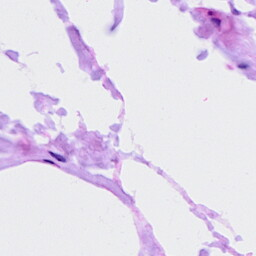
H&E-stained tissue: Ovarian